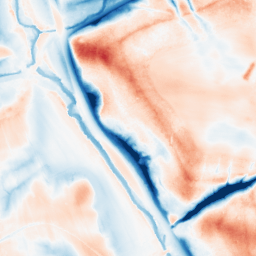
Category: trend_removal
Decomposition family: local_polynomial
Decomposition parameters: window_size: 51
degree: 3
Upsampling method: edge_directed
Upsampling parameters: scale: 2
Upsampling scale: 2